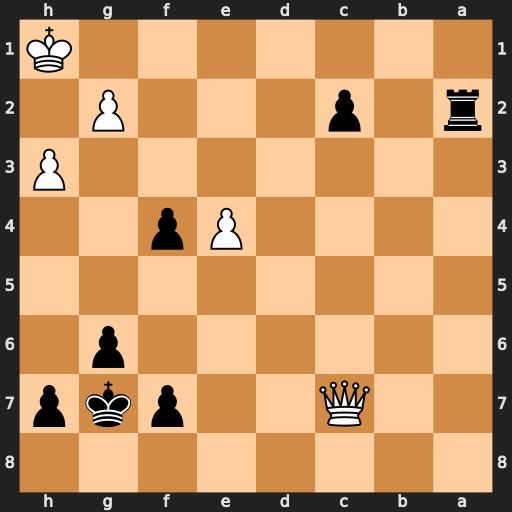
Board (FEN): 8/2Q2pkp/6p1/8/4Pp2/7P/r1p3P1/7K
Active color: b
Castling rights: -
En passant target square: -
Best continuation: Ra1+ Kh2 c1=Q Qxc1 Rxc1